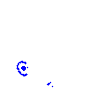
Particle: pion